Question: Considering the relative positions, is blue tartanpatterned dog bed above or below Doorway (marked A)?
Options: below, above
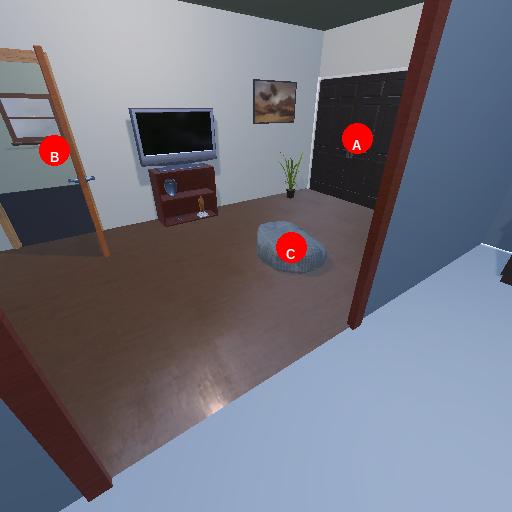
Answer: below